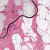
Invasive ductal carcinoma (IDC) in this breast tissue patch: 0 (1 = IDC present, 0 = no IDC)